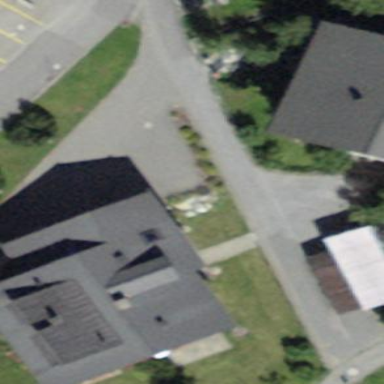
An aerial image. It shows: Building with tile roof.